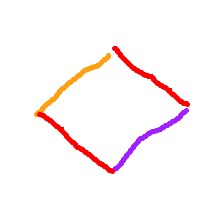
Shape: rhombus